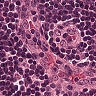
Metastatic tissue present: no